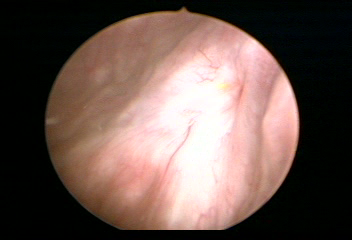
Modality: WLC
Class: Normal mucosa
Bladder cancer association: No